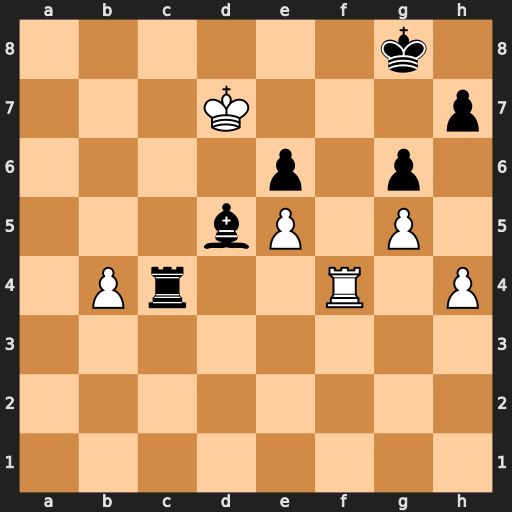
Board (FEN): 6k1/3K3p/4p1p1/3bP1P1/1Pr2R1P/8/8/8
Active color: w
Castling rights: -
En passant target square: -
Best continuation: Rxc4 Bxc4 Kc6